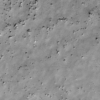
Label: not_dusty